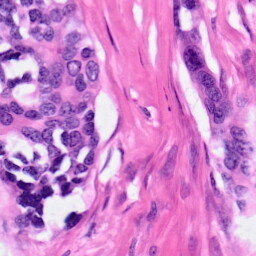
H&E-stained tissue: Pancreatic